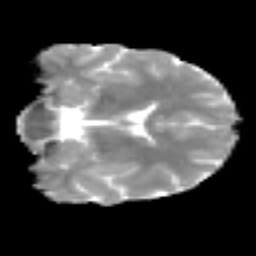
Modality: MD
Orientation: coronal
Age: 23
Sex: female
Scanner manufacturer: siemens
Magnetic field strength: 3 T
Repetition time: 2.3 s
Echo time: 0.085 s